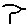
Label: bird